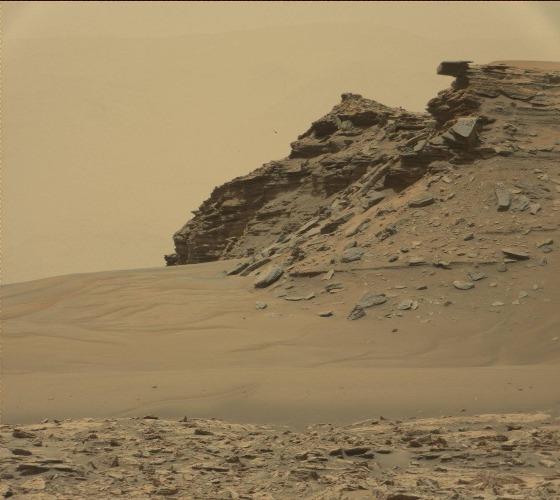
Terrain classes present: Bedrock, Gravel / Sand / Soil, Rock, Shadow, Sky / Distant Mountains